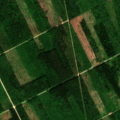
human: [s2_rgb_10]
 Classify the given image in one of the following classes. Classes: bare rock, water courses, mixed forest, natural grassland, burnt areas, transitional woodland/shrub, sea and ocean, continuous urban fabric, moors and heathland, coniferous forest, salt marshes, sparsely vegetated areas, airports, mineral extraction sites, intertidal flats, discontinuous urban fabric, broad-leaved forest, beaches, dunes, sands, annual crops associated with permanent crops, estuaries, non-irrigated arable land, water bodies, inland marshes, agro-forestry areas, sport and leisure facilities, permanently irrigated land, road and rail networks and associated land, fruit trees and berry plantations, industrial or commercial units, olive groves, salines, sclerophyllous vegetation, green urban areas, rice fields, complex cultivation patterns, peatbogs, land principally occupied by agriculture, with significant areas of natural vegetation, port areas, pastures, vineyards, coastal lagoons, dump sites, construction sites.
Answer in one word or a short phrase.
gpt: broad-leaved forest, mixed forest